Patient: sex F, age 76
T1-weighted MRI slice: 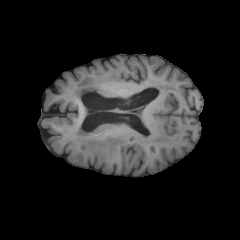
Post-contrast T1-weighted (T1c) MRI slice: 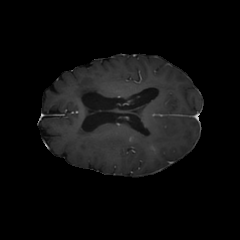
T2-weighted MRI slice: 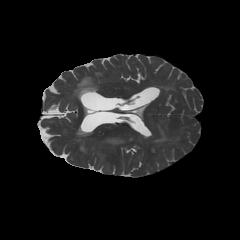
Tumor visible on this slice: yes
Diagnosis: Glioblastoma, IDH-wildtype
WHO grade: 4